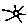
Label: sun